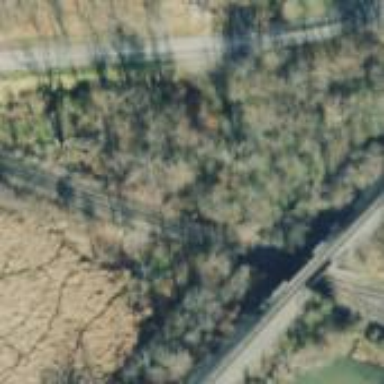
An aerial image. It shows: Railway track.